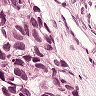
Metastatic tissue present: yes